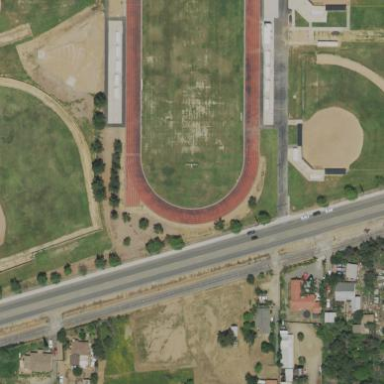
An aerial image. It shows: American football pitch for leisure and sport activities.